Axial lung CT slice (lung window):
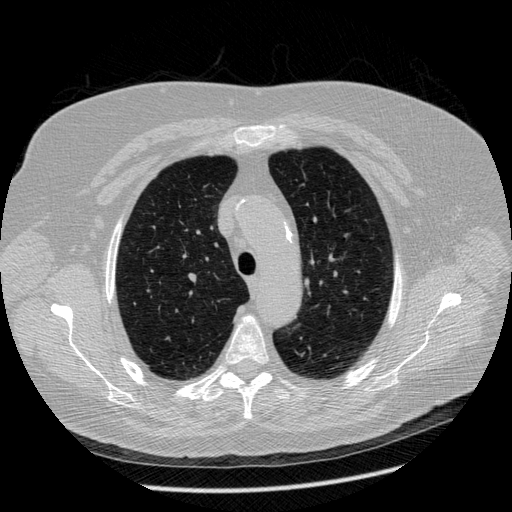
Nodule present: no